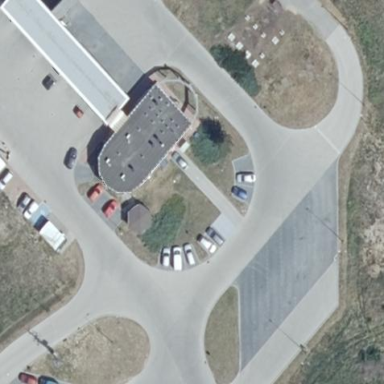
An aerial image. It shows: Parking area with surface.